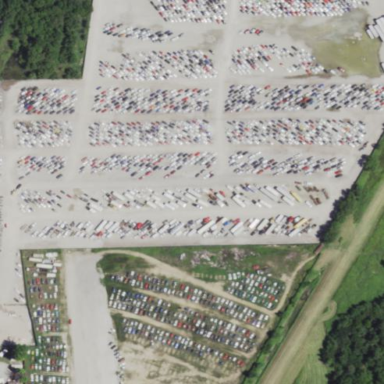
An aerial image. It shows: Scrap yard situated in industrial area.